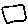
Label: square